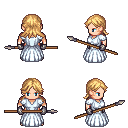
a pixel art fantasy rpg character, male body template, human, light skin, underdress, gold greaves, light blonde loose hair, metal gloves, brown shoes, spear, four views (front, back, left, right), 2x2 character sprite sheet, small pixel art, hard edges, no anti-aliasing